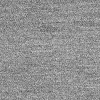
Atmospheric dust classification: dusty